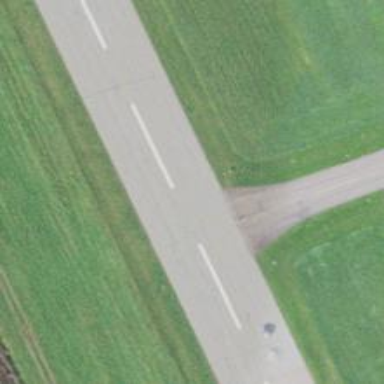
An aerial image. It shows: View of taxiway at the airport.